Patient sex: F
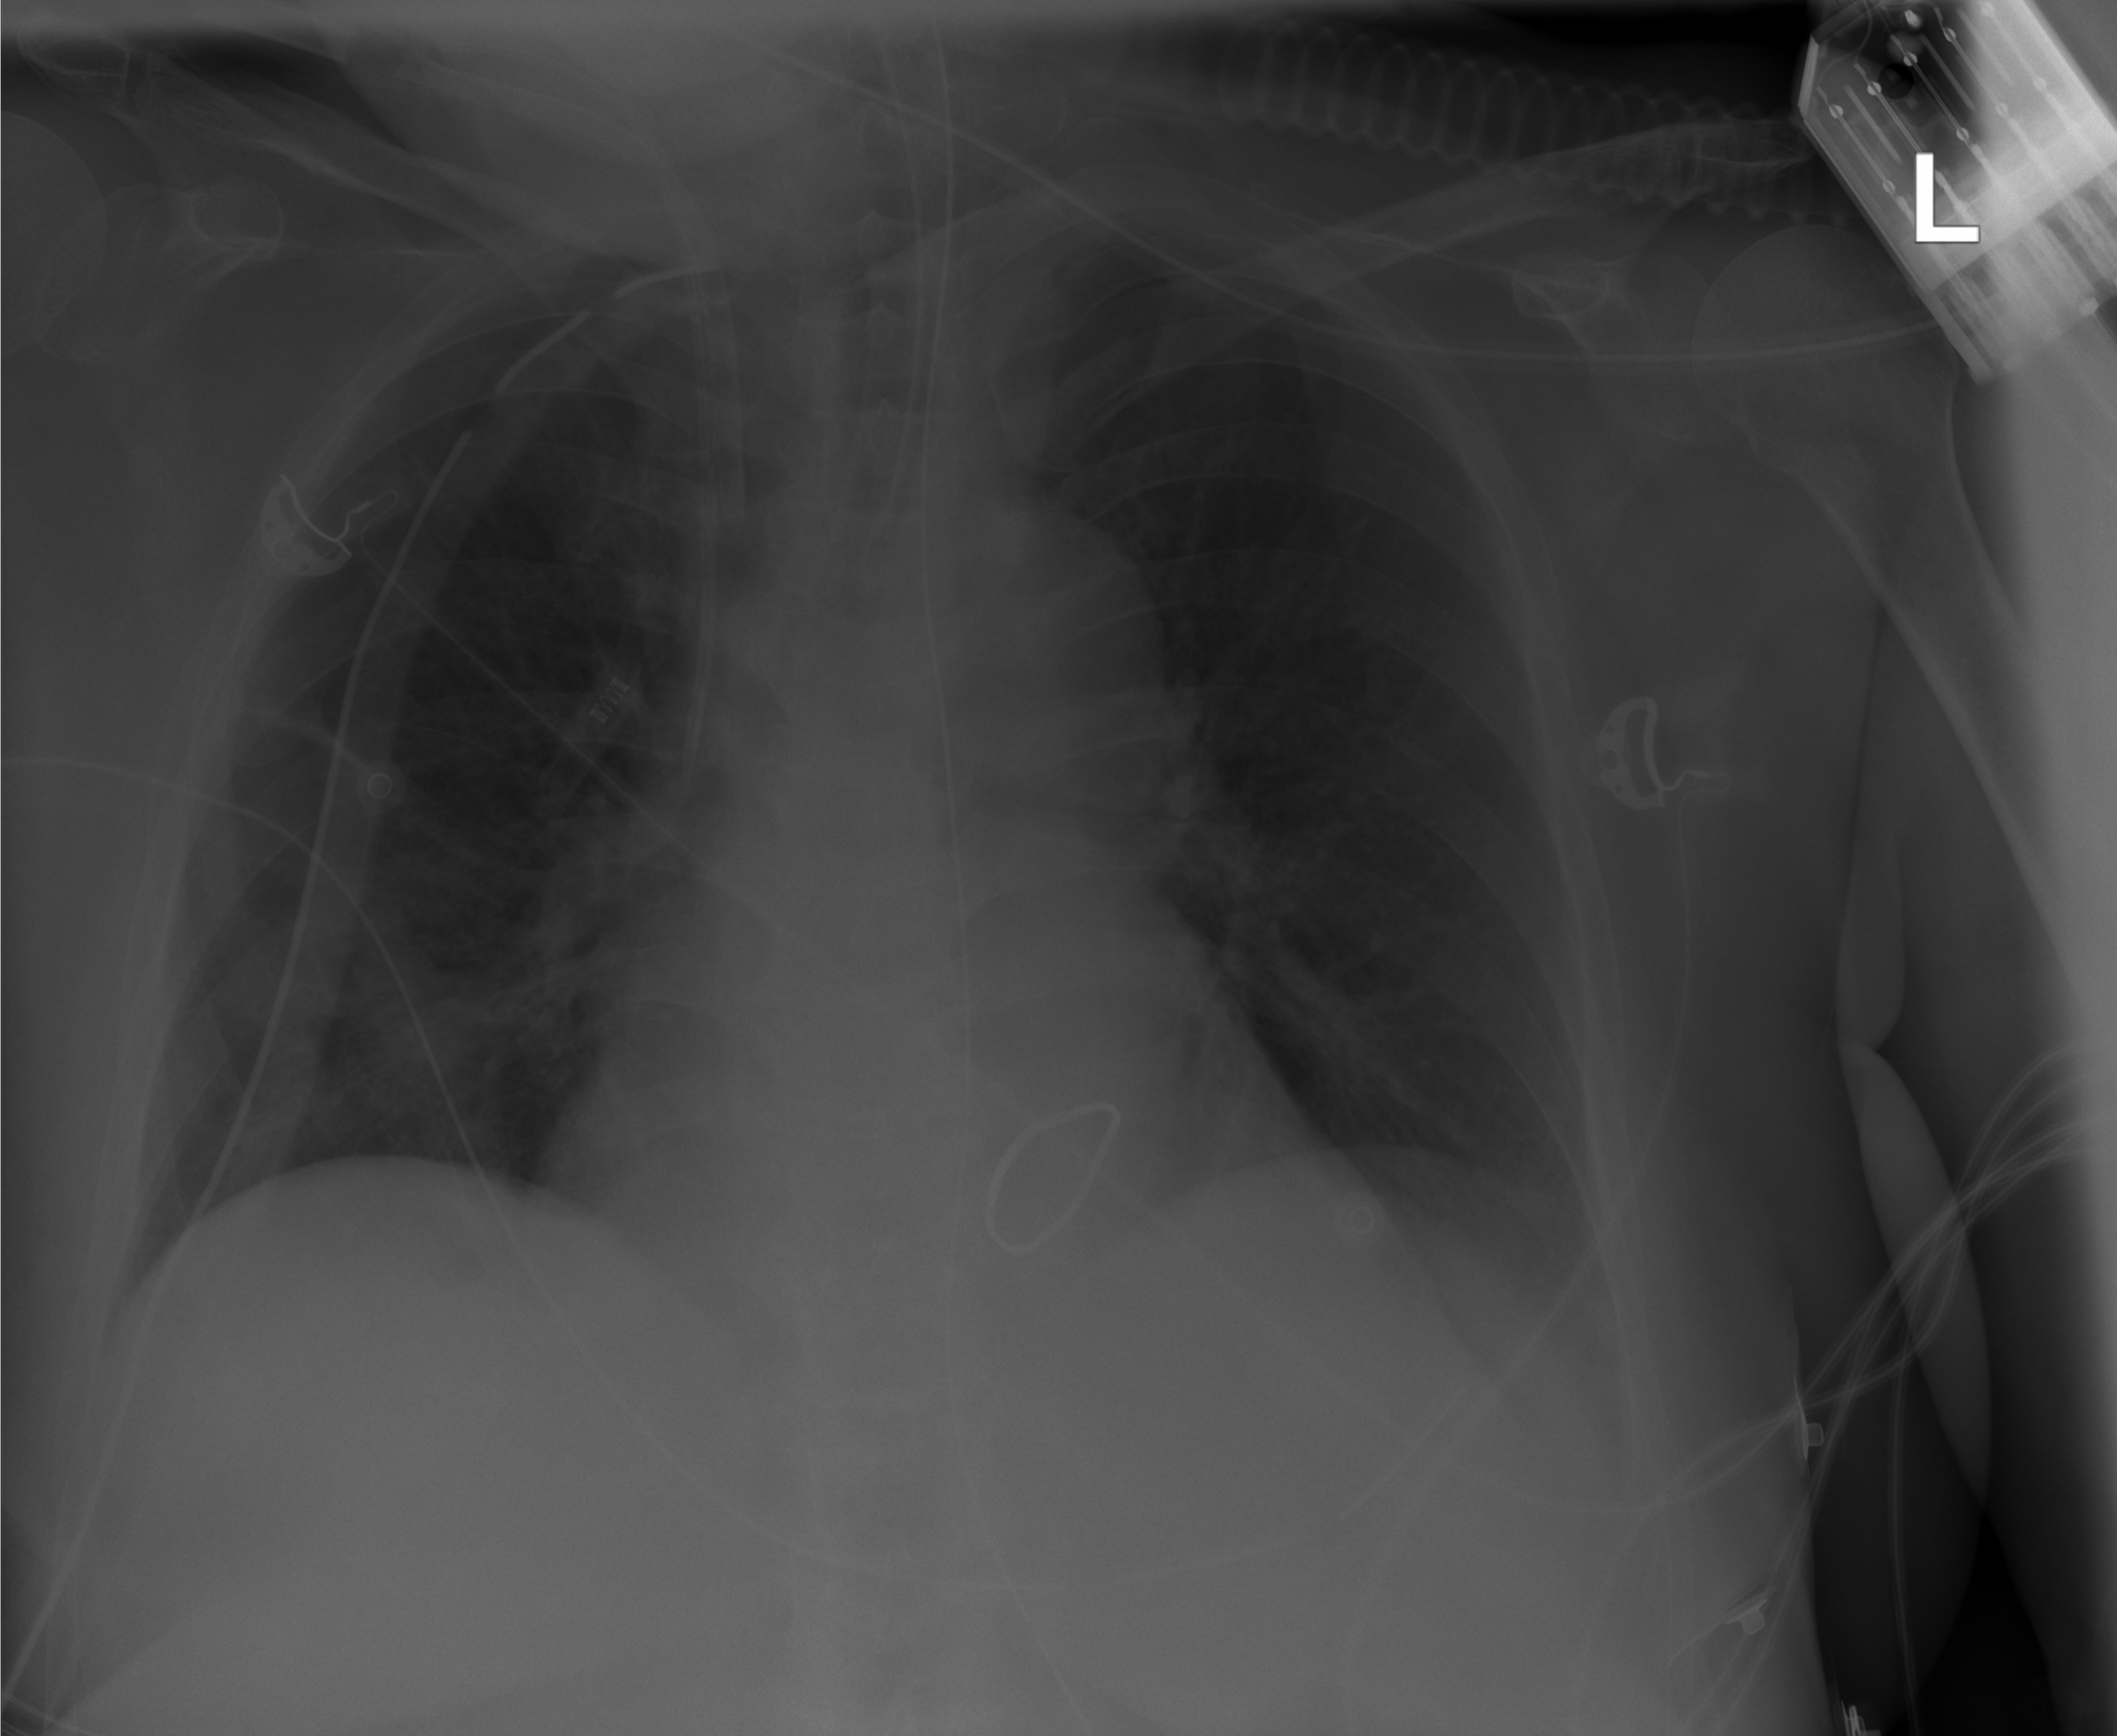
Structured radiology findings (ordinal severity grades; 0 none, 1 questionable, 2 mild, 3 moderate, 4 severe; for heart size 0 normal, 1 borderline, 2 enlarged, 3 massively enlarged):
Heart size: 2
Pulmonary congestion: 0
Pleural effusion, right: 0
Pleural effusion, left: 0
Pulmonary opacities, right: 1
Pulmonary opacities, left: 0
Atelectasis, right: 2
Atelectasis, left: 0